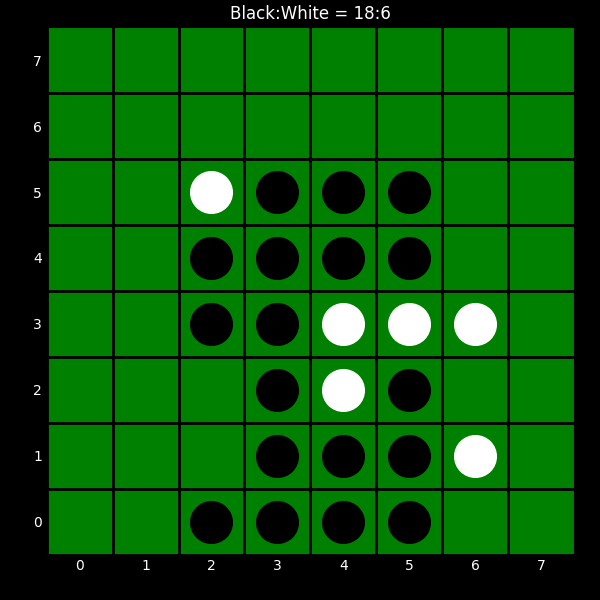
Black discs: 18
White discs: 6